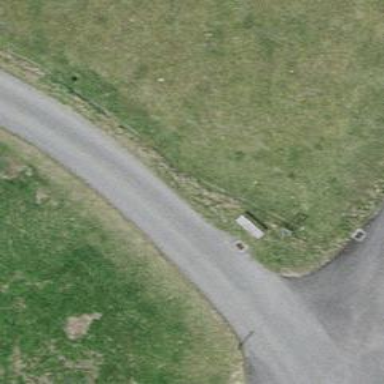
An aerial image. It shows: Bench.